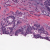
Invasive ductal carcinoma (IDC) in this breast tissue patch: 1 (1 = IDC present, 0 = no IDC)